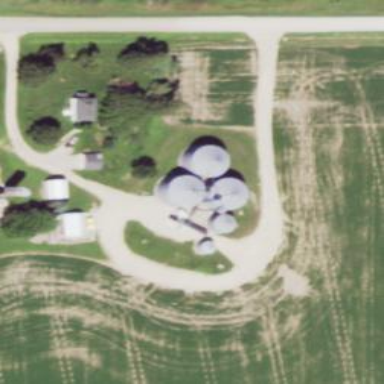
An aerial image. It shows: Silo.